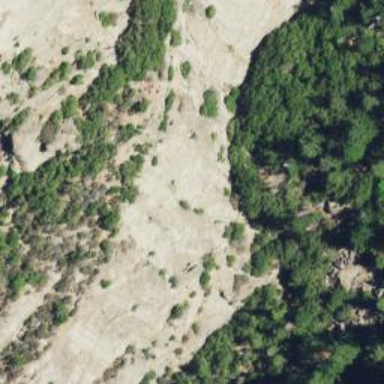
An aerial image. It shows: Crag for climbing.